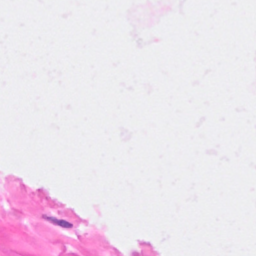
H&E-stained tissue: Breast